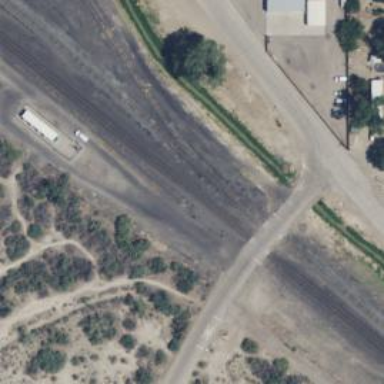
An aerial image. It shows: Railway level crossing.